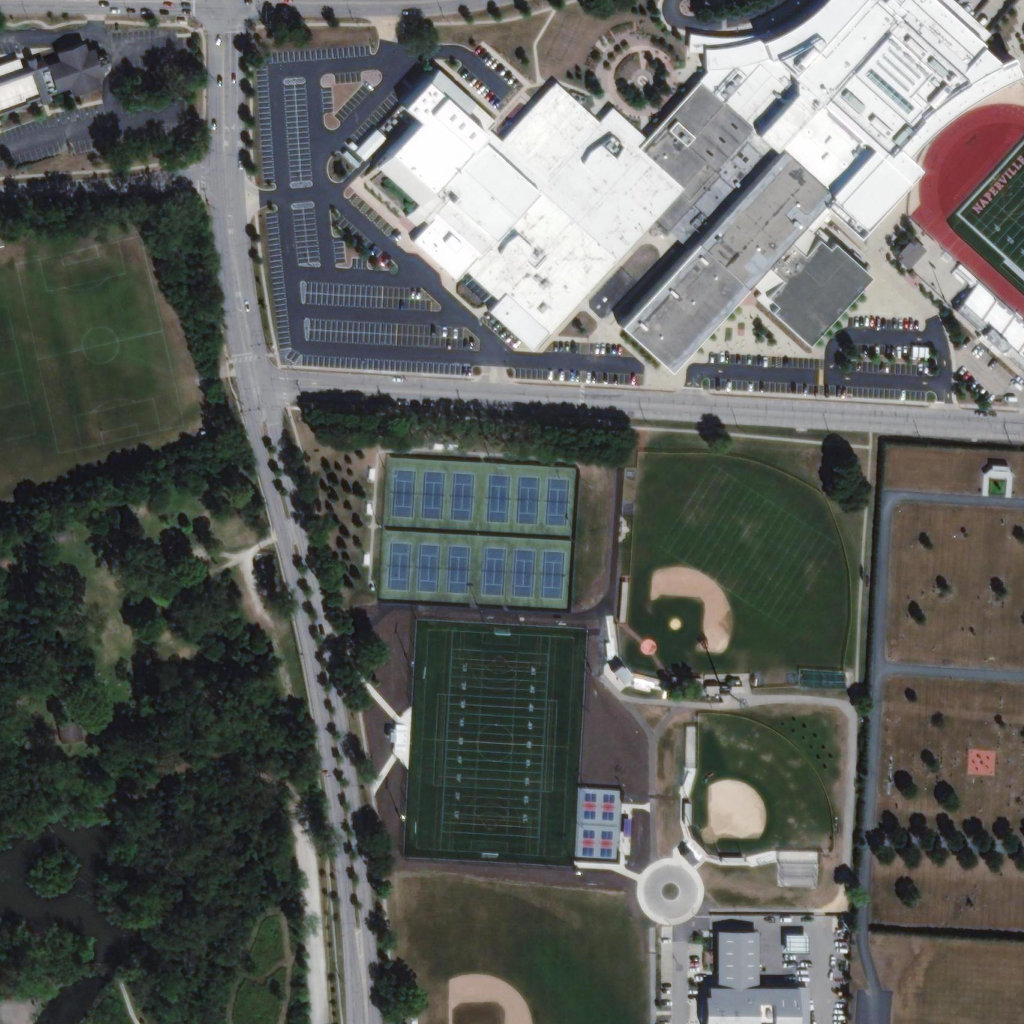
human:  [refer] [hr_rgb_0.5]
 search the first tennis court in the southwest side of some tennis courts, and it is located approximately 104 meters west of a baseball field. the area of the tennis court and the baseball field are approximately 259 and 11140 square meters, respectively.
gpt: <box>[[37, 52, 40, 58, 0]]</box>

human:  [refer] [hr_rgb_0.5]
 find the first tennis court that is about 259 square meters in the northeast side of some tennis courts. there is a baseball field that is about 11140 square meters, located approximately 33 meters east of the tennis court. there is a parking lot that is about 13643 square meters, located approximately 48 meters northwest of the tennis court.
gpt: <box>[[52, 46, 55, 51, 0]]</box>

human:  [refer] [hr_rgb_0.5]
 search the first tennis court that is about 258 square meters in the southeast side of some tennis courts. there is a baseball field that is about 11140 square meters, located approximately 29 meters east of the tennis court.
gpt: <box>[[52, 53, 55, 58, 0]]</box>